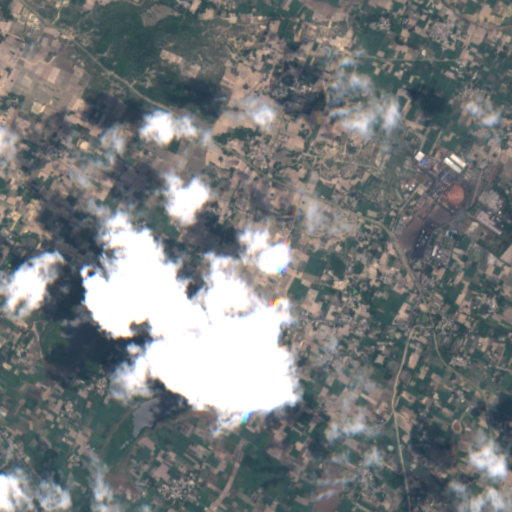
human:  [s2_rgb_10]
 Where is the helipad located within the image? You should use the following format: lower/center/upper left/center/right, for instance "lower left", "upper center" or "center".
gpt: The helipad is located in the center right of the image.
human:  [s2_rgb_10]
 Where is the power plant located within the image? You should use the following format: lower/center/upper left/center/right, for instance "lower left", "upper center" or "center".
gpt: The power plant is located in the center right of the image.
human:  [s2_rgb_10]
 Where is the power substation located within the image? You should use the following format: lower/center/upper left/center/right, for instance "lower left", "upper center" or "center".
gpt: The power substation is located in the center right of the image.
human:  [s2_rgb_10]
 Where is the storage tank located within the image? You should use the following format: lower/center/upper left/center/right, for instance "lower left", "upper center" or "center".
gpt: The storage tank is located in the center right of the image.
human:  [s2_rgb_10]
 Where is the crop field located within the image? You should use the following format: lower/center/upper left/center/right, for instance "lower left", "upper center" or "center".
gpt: There is no crop field in the image.